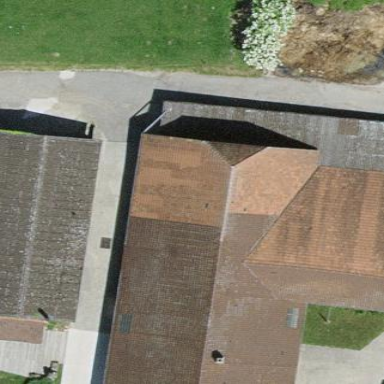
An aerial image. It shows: Farm building.